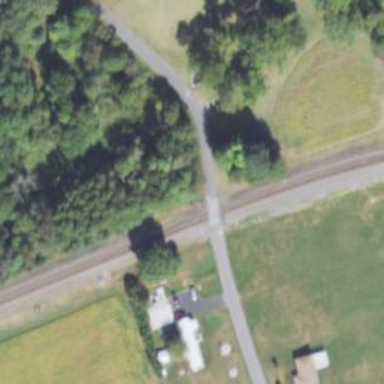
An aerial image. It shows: Railway level crossing.